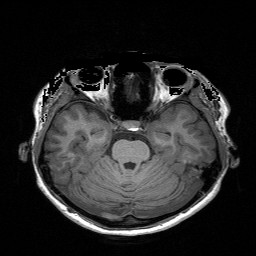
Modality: T1w
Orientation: coronal